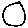
Label: circle